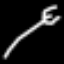
Label: fork